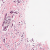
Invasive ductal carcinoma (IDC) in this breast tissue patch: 1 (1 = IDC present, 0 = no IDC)